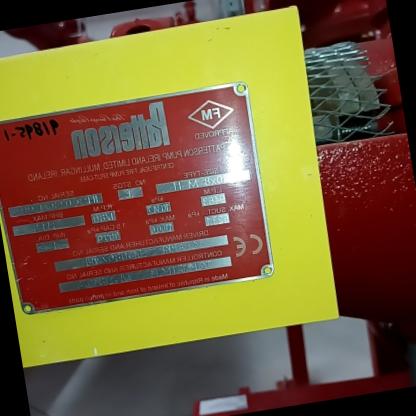
Klasa: tabliczka-znamionowa